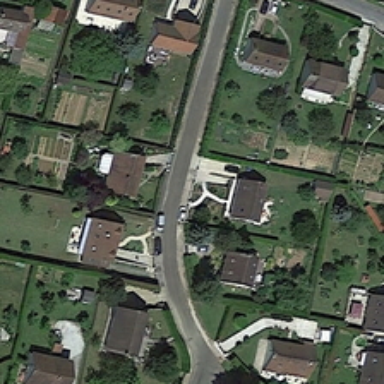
Some buildings and many green trees are in a medium residential area .